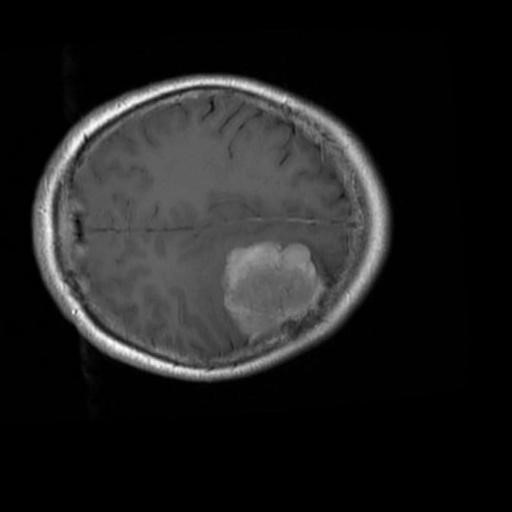
Label: brain_menin